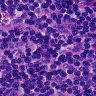
Metastatic tissue present: no